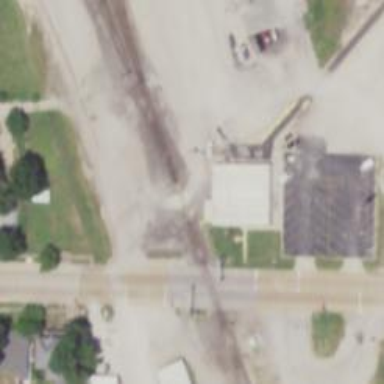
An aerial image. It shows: Railway service station.